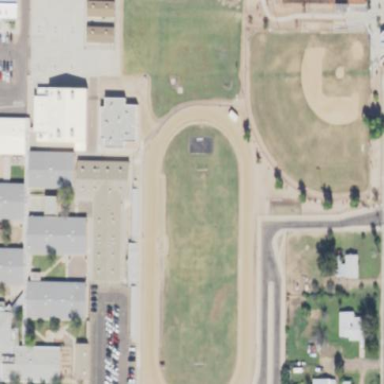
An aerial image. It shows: School.